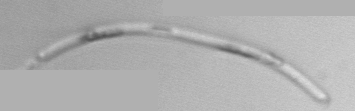
Label: Eucampia_morphytype1